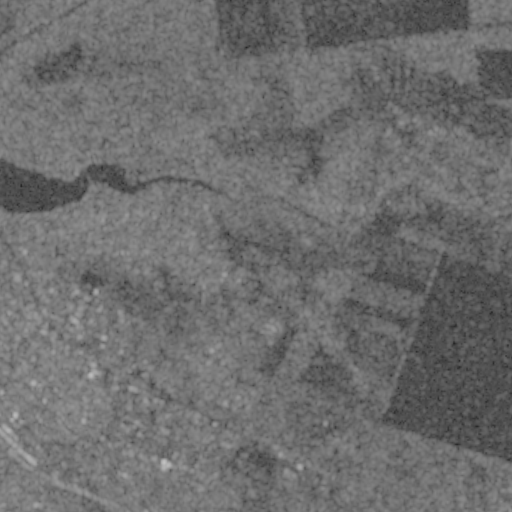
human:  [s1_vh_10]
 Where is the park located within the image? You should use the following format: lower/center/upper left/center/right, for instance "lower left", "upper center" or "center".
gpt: The park is located in the lower left of the image.
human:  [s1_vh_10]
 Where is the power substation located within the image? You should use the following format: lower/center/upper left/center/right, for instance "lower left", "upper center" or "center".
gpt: The power substation is located in the left of the image.
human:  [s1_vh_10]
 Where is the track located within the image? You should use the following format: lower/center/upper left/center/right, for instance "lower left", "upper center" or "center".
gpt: The track is located in the center left of the image.
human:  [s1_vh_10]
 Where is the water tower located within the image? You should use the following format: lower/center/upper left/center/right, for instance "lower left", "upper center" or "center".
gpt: The water tower is located in the lower right of the image.
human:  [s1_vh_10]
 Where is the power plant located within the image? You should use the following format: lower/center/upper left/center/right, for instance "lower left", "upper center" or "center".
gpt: There is no power plant in the image.

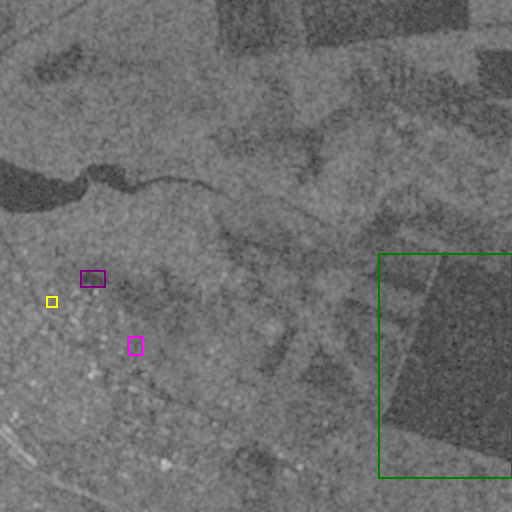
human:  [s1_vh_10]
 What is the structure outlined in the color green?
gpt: The structure outlined in green is a crop field.
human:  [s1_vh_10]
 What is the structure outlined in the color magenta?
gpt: The structure outlined in magenta is a park.
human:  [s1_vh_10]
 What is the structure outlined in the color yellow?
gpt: The structure outlined in yellow is a power substation.
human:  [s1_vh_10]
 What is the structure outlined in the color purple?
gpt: The structure outlined in purple is a track.
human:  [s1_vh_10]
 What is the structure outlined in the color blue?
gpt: There is no blue outline.